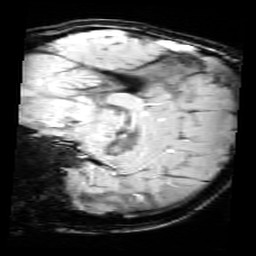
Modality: SWI
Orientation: sagittal
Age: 10
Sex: male
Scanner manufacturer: siemens
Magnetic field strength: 3 T
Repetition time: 0.027 s
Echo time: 0.02 s